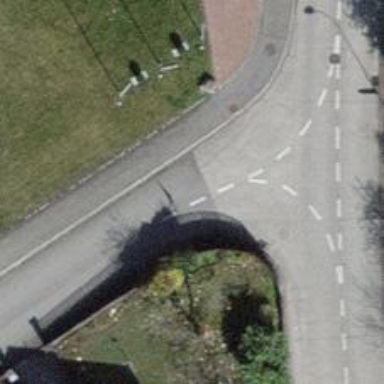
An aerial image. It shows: Residential road with concrete surface.